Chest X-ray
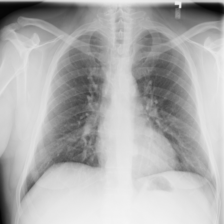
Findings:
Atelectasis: negative
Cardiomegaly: negative
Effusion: negative
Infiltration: negative
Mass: negative
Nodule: negative
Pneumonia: negative
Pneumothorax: negative
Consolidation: negative
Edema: negative
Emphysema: negative
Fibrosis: negative
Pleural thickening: negative
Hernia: negative